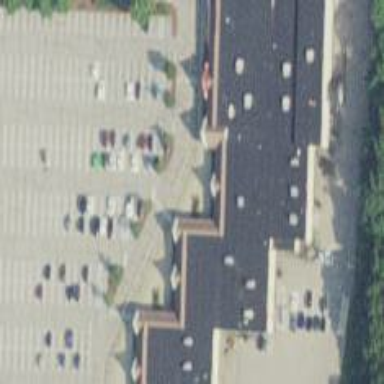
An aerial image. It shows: Retail building.